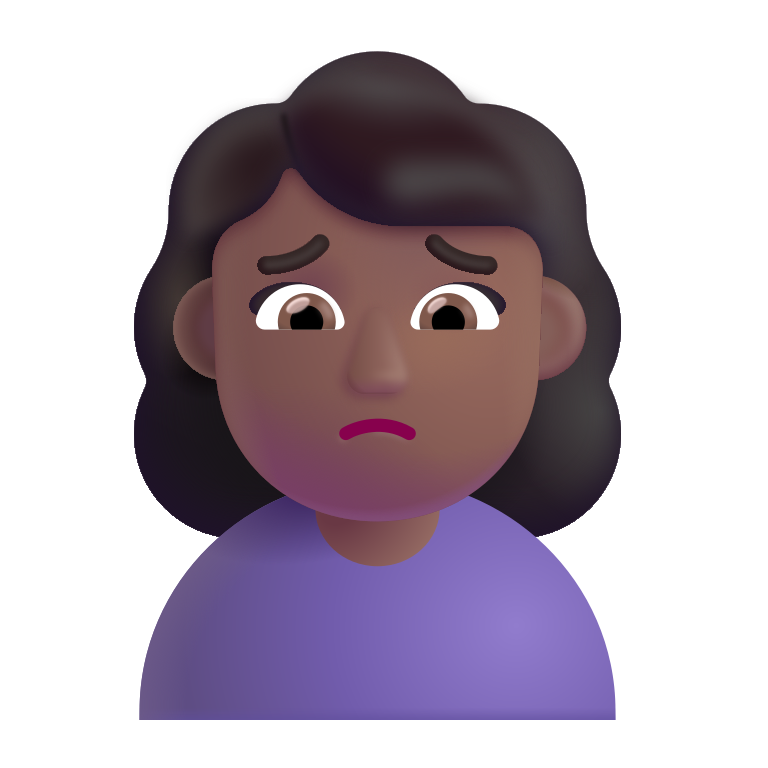
woman frowning color  dark